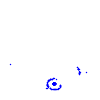
Particle: proton